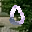
Label: 0